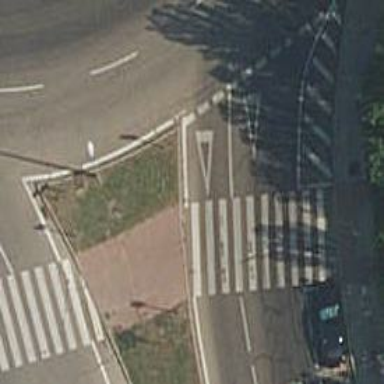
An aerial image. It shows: Marked road crossing.